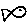
Label: fish